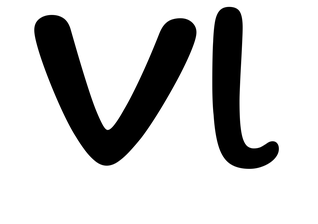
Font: Gluten_Regular